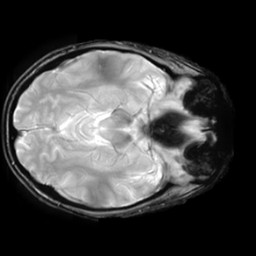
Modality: T2starw
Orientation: axial
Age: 32
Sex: male
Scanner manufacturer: ge
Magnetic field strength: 3 T
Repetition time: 0.65 s
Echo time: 0.02 s